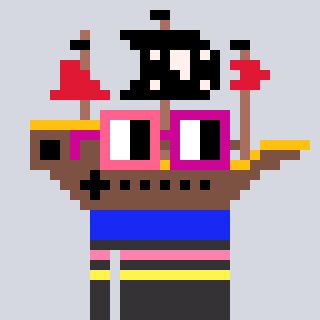
a pixel art character with square pink and red glasses, a pirateship-shaped head and a grayscale-colored body on a cool background